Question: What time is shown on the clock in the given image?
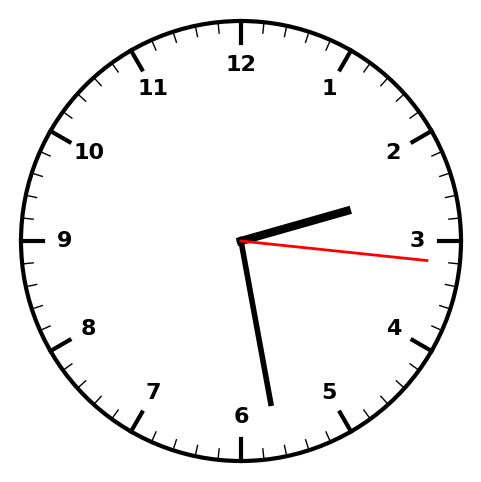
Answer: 02:28:16